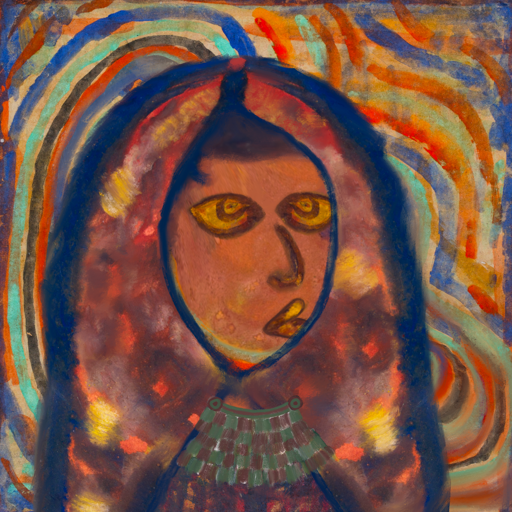
Background: Sisters, Head And Neck Side: Mother_And_Son_Son, Face Side: Comrade, Bust: In_The_Sun, Hair Side: Sisters, Head Accessory: Mother_And_Son_Mother_Scarf, Second Necklace: After_Raid, Necklace: Blank, Baby: Blank